Interaction volume radius: 5 \u00c5
Interaction volume height: 30 \u00c5
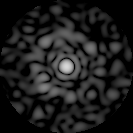
Disorder parameter: 0.7996